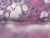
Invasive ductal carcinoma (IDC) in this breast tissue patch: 1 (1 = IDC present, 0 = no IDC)